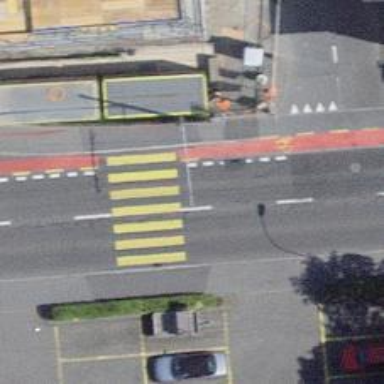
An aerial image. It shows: Kerb serving as barrier.